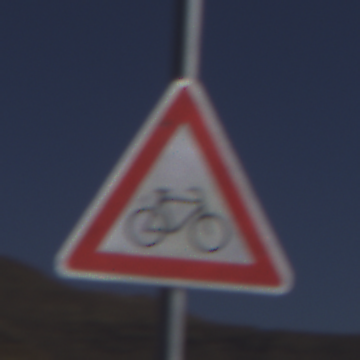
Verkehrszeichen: RadverkehrLinks
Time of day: MorningAfternoon
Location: Outdoor (Nature)
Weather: Clear
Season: NotSpecified
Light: Natural